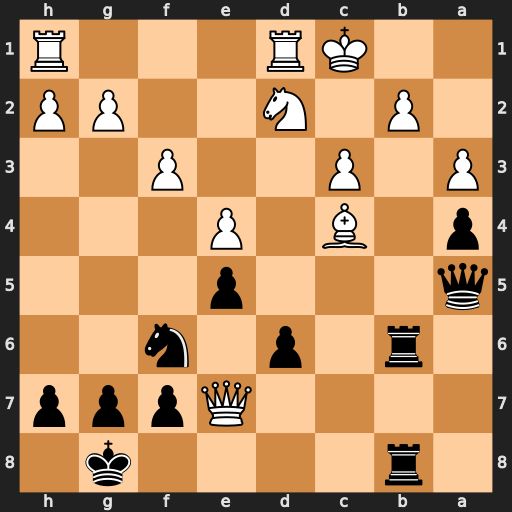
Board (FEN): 1r4k1/4Qppp/1r1p1n2/q3p3/p1B1P3/P1P2P2/1P1N2PP/2KR3R
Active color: b
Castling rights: -
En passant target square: -
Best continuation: Rxb2 Qxf7+ Kh8 Qf8+ Rxf8